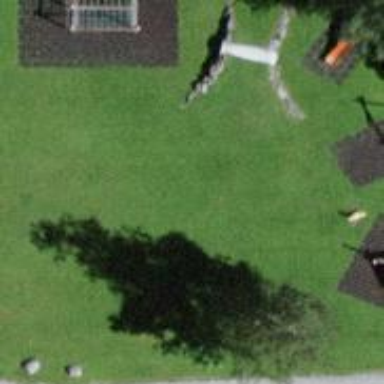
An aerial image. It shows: Playground area for leisure land.